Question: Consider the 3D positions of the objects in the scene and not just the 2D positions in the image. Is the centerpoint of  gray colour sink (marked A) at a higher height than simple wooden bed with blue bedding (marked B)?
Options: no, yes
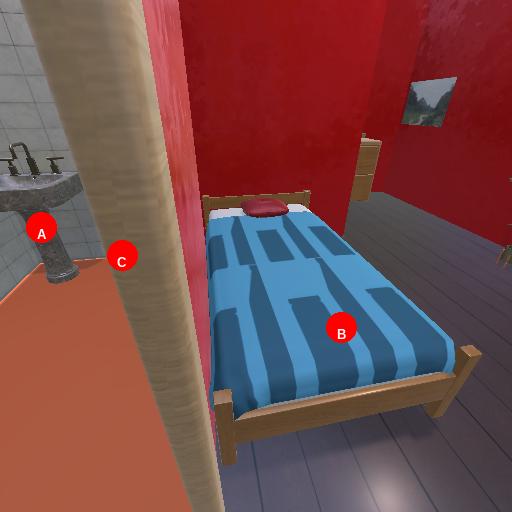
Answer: no